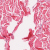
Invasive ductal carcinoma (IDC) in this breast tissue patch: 0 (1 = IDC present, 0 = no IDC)